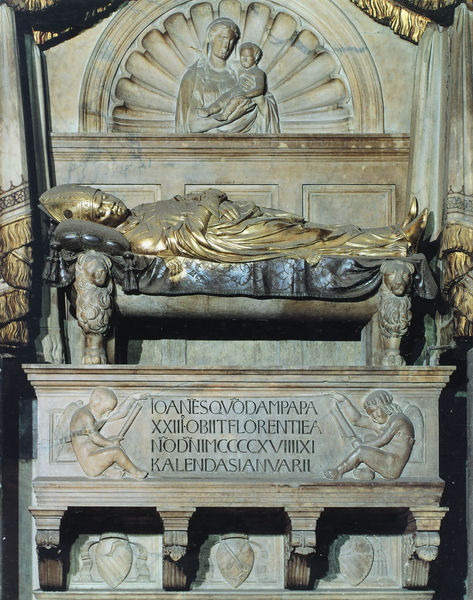
Titel: Grabmal Papst Johannes’ XXXIII. ; Baldassare Coscia
Künstler: Donatello
Standort: Florenz, Baptisterium (EU - I - Toskana)
Schlagwörter: mann, weiß, sitzen, marmor, johannes, kleidung, stein, tod, tot, vorhang, kirche, gold, kind, front, kinder, rund, engel, statue, relief, schrift, fassade, bischof, kissen, papst, inschrift, bett, religion, wappen, liege, bahre, christus, grab, jesus, heiliger, mitra, tiara, muschel, leigend, jünger, heilig, maria, madonna, grabstätte, mutter gottes, grabmal, ägypten, lager, latein, grabmahl, sarkophag, statuer, joanes, n, ioane, grabliege